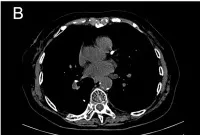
Computed tomography (CT) scans of the thorax of the patient. (A) CT scan before the treatment.
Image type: radiology (ct)